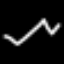
Label: squiggle